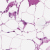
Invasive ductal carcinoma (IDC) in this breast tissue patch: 0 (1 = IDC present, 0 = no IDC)